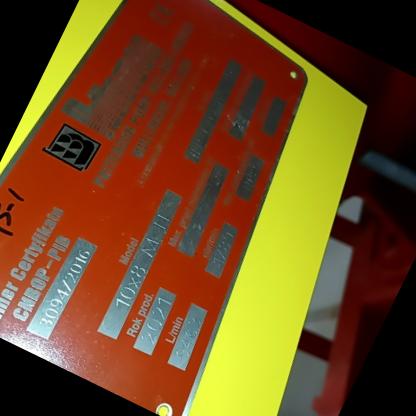
Klasa: tabliczka-znamionowa